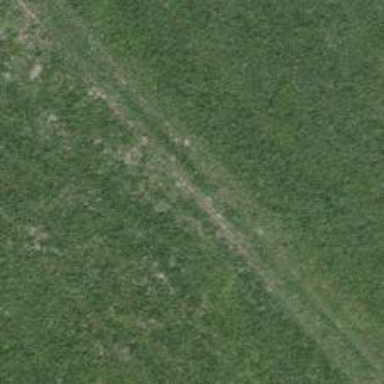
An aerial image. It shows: Track with grade 4 tracktype.